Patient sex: F
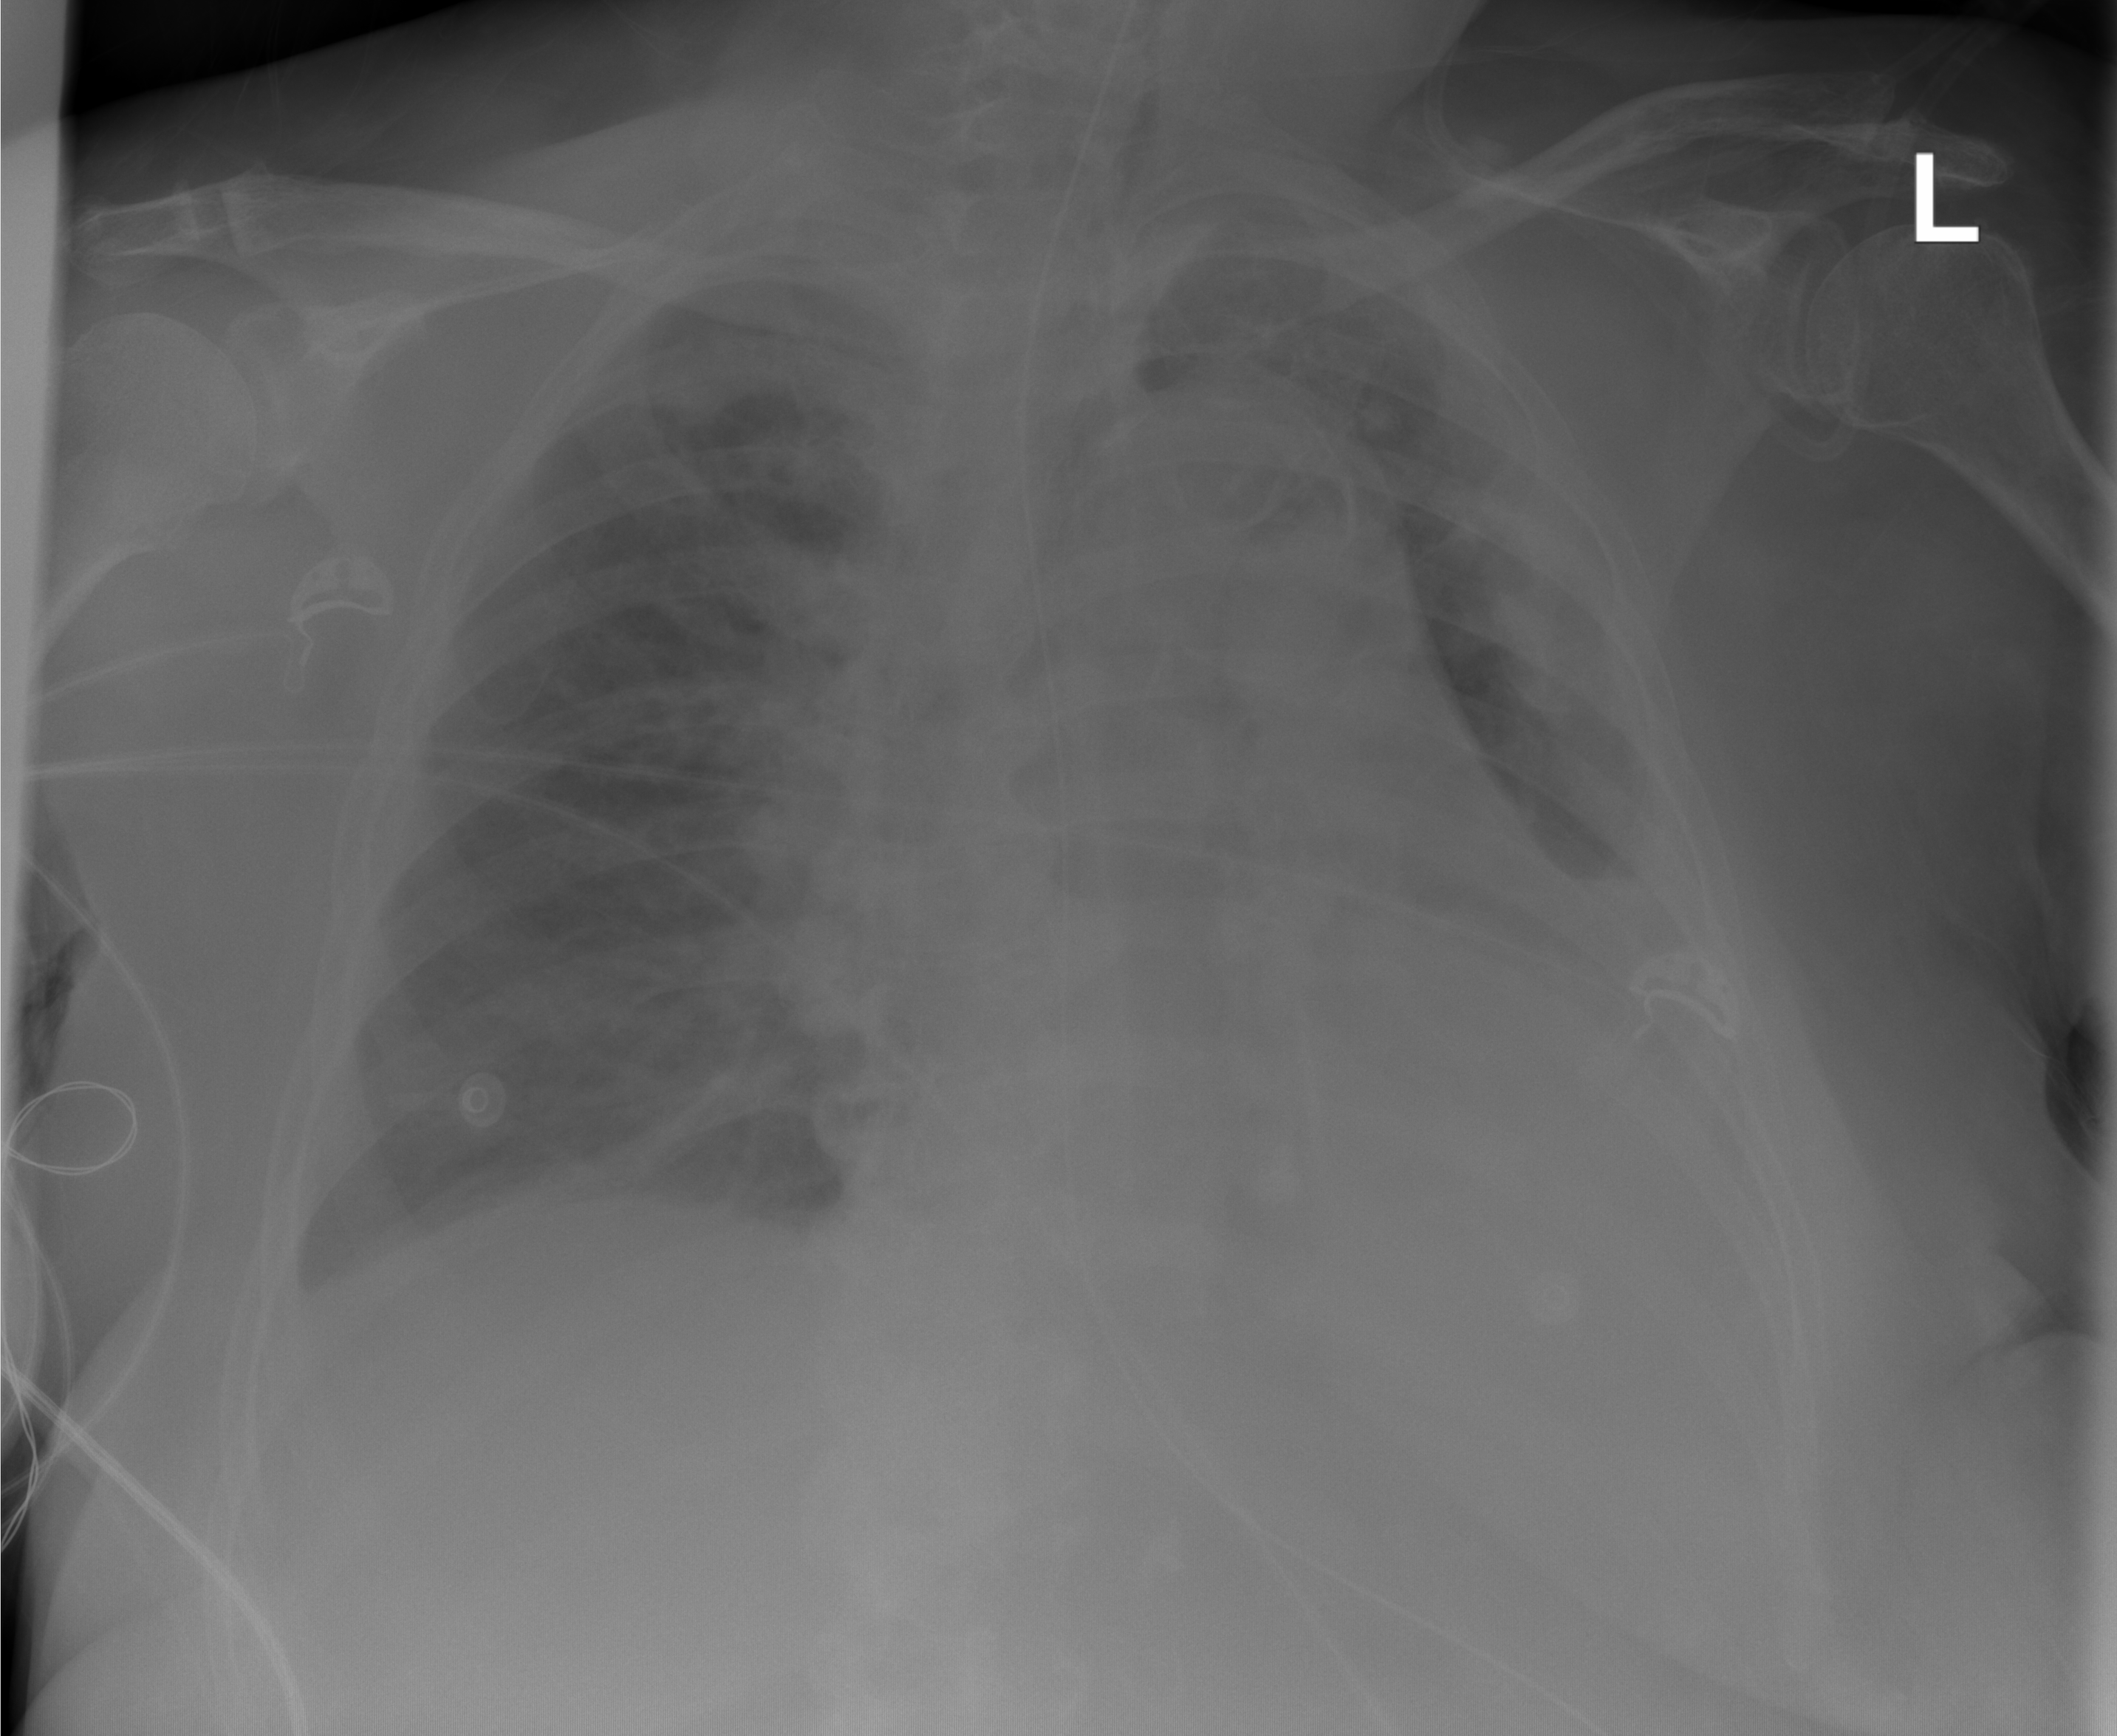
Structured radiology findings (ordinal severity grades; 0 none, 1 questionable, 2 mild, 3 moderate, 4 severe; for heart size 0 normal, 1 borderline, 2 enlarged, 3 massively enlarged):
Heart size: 2
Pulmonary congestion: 2
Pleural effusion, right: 1
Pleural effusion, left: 2
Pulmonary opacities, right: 0
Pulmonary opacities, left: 0
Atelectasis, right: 2
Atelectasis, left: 2